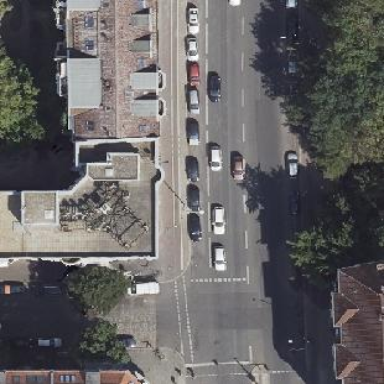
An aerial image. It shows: Part of building.